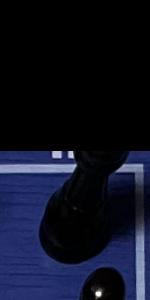
Label: Rook_Black